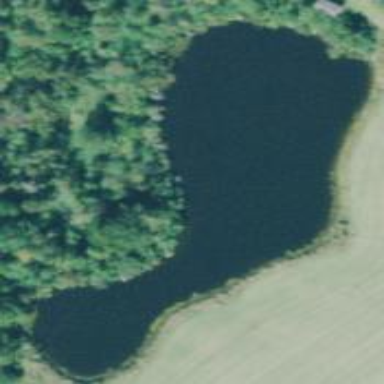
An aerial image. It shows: Serene lake surrounded by nature.